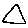
Label: triangle